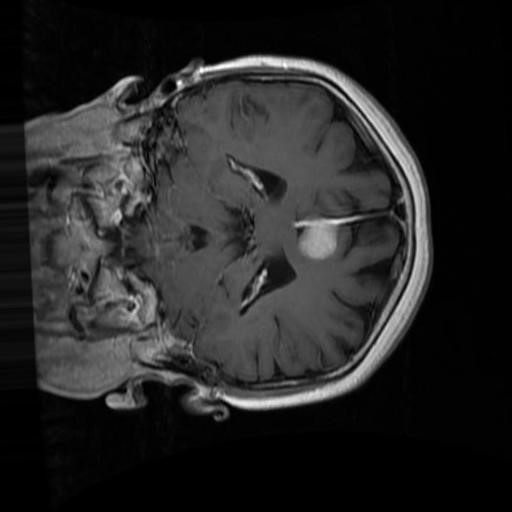
Label: brain_menin